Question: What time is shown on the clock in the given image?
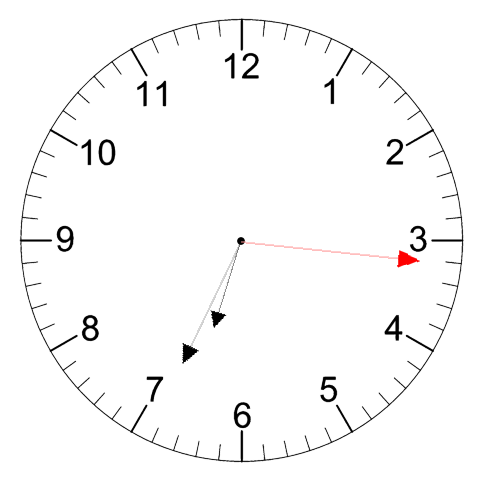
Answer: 06:34:16